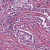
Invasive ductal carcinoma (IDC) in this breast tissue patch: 1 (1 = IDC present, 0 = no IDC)